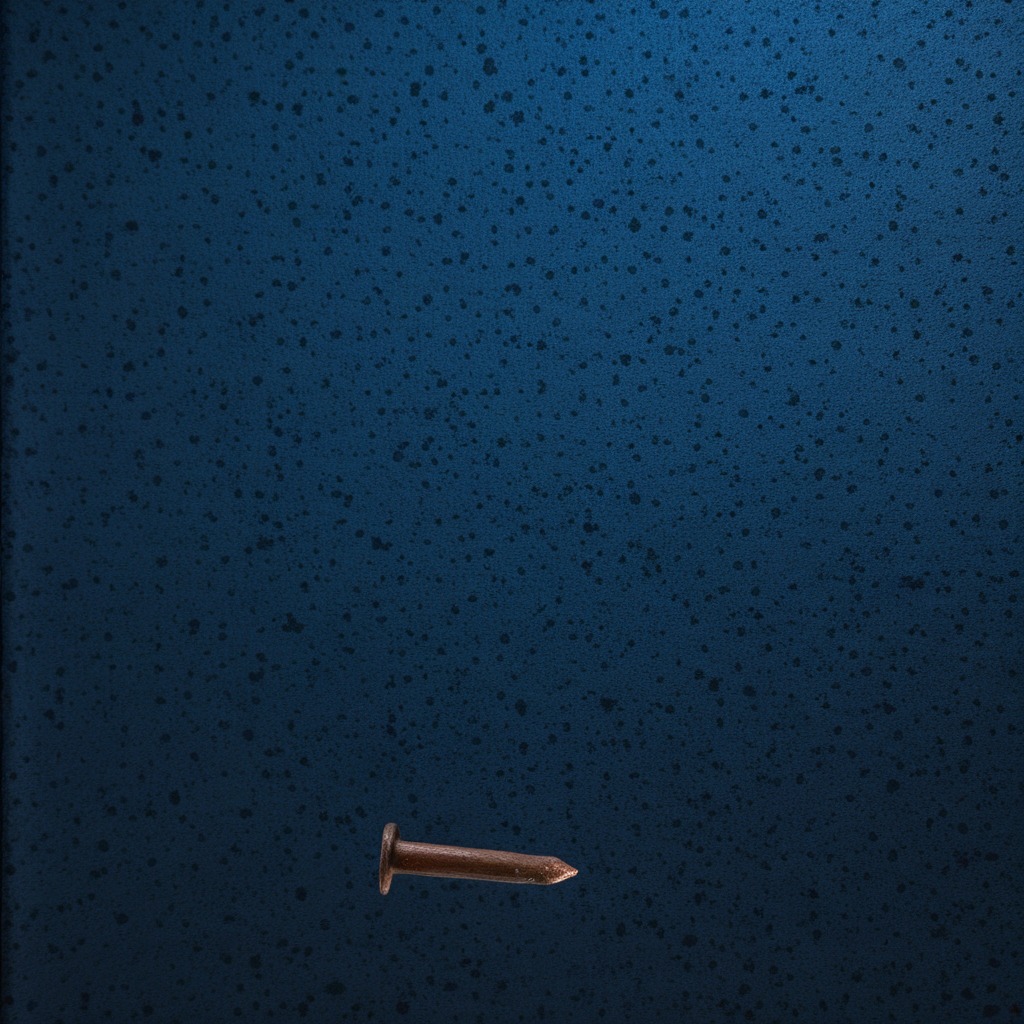
An iron nail is lying on a clean granite tabletop covered with a blue rubber mat inside a workshop at night.